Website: bh-photo
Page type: billing-address
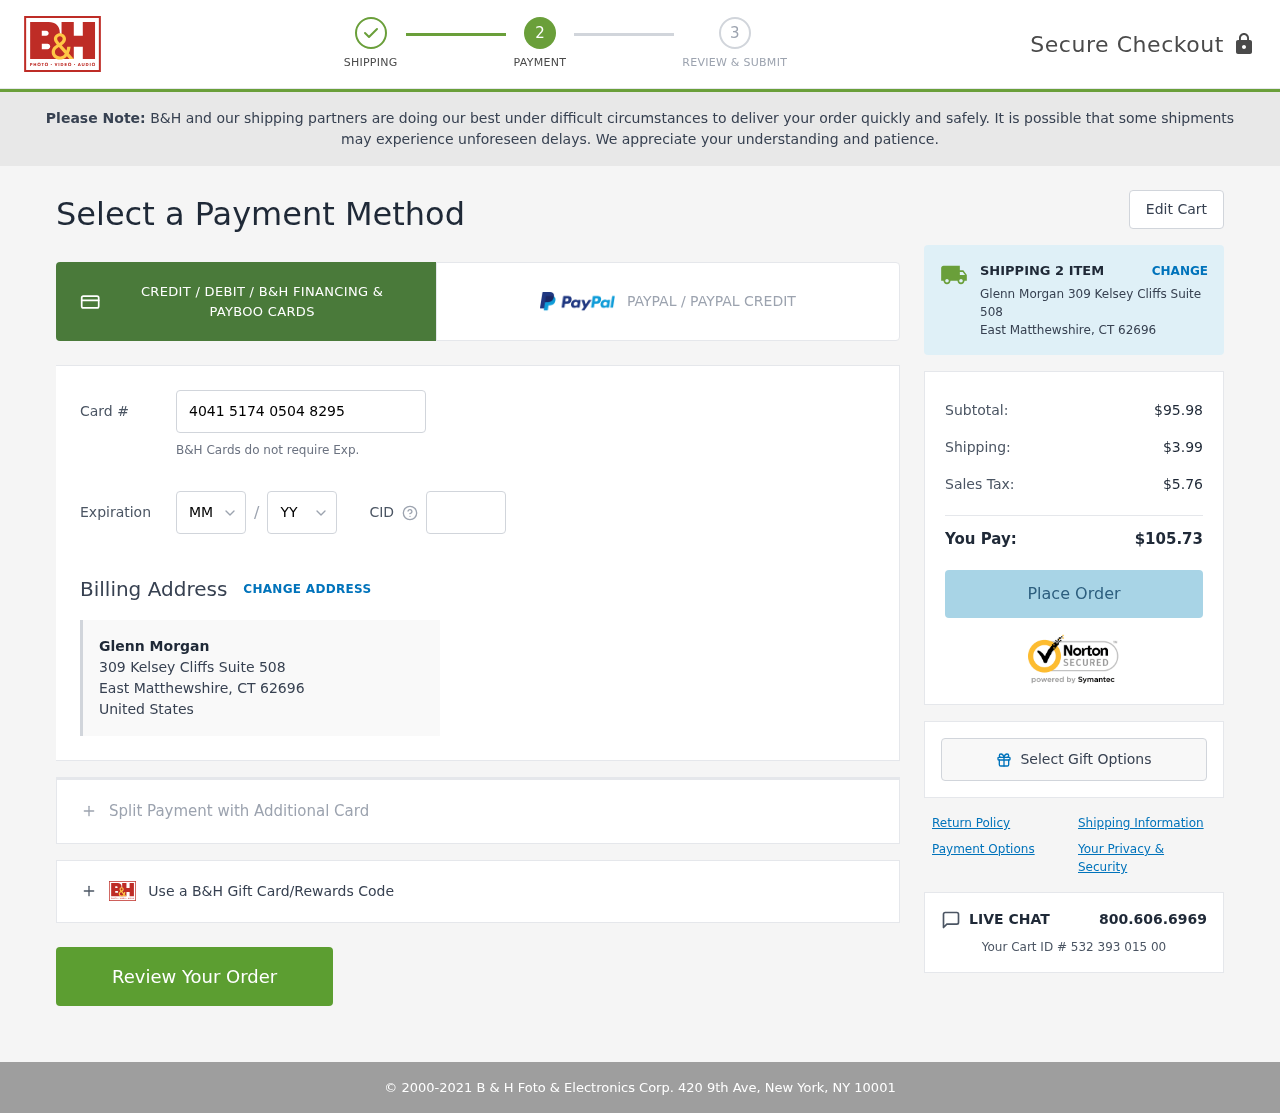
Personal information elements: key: PII_CARD_CVV
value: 533
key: PII_CARD_EXPIRY_MONTH
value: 02
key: PII_CARD_EXPIRY_YEAR
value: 28
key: PII_CARD_NUMBER
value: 4041 5174 0504 8295
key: PII_CITY
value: East Matthewshire
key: PII_COUNTRY
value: United States
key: PII_FULLNAME
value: Glenn Morgan
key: PII_POSTCODE
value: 62696
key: PII_STATE_ABBR
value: CT
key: PII_STREET
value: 309 Kelsey Cliffs Suite 508
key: PII_FULLNAME2
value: Glenn Morgan
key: PII_STREET2
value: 309 Kelsey Cliffs Suite 508
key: PII_CITY_STATE_ZIP2
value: East Matthewshire, CT
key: PII_POSTCODE2
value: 62696
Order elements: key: ORDER_NUM_ITEMS
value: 2
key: ORDER_SUBTOTAL
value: $95.98
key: ORDER_SHIPPING_COST
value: $3.99
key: ORDER_TAX
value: $5.76
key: ORDER_TOTAL
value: $105.73
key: ORDER_ID
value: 532 393 015 00